Question: i am developing some web service based android application ...i want to show below type table view in my application..how can i do?
dynamic table layout code
'''
for (int i = 0; i < 1; i++) {
final LinearLayout linear = new LinearLayout(
FifthActivity.this);
MainLayout.setWeightSum(1.0f);
TableRow row1 = new TableRow(FifthActivity.this);
row1.setId(1000 + sCount);
TextView text1 = new TextView(FifthActivity.this);
text1.setText(button.getText());
final Button button = new Button(FifthActivity.this);
EditText e = new EditText(FifthActivity.this);
e.setWidth(20);
e.setHeight(20);
button.setText(" X ");
button.setWidth(20);
button.setHeight(20);
button.setId(2000 + sCount);
button.setOnClickListener(new OnClickListener() {
@Override
public void onClick(View v) {
MainLayout.removeView(findViewById(v
.getId() - 1000));
}
});
sCount++;
row1.setLayoutParams(new TableLayout.LayoutParams(TableLayout.LayoutParams.MATCH_PARENT, 0, 0.25f));
row1.addView(text1);
row1.addView(e);
row1.addView(button);
MainLayout.addView(row1);
}
ll.addView(MainLayout);
// TODO Auto-generated method stub
'''
here's output

how can i align this table column as view format....pls any one help me....
thank in advance.....
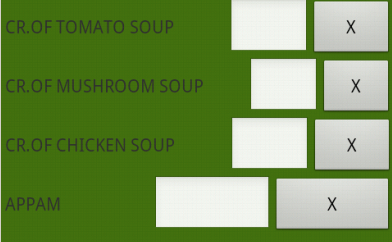
Answer: You shouldn't need to call 'setWeightSum()' on your parents.
What is the type of your ?
I guess its not a since table rows in get aligned automatically.
So making your 'MainLayout' a 'TableLayout' should do what you want.
see the TableLayout documentation <URL>.